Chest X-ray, PA view. Patient: 38 years old, sex F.
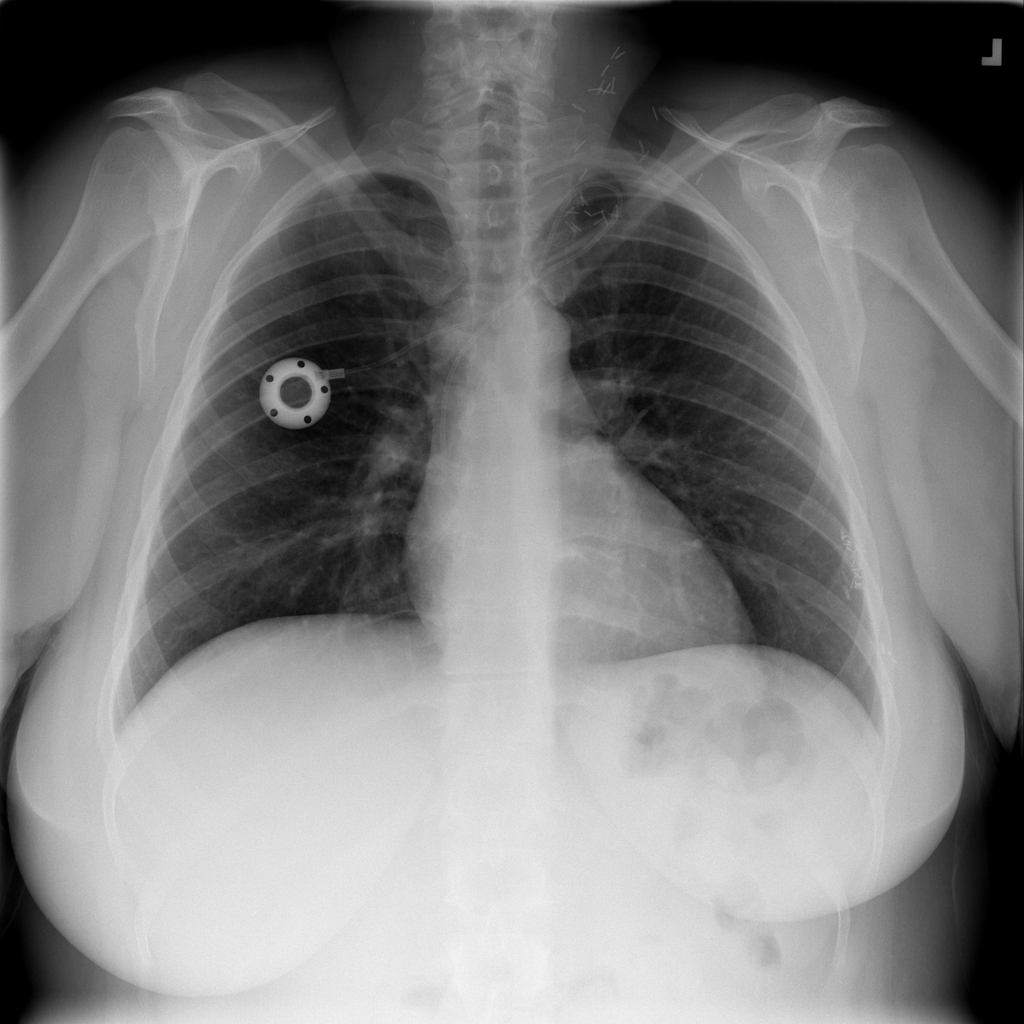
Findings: Infiltration, Mass